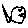
Label: fish